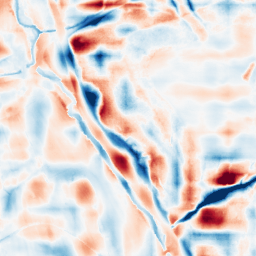
Category: wavelet
Decomposition family: wavelet_reverse_biorthogonal
Decomposition parameters: wavelet: rbio5.5
level: 5
Upsampling method: quadratic
Upsampling parameters: scale: 2
Upsampling scale: 2